Question: Similar to <URL>
In Drive API Console, quotas looks like this:

Despite Per-user limit being set to an unnecessarily high requests/sec, I am still getting rate errors at the user-level.
I am using approx 8 threads uploading to Drive, and they are ALL implementing a robust exponential back-off of 1, 2, 4, 8, 16, 32, 64 sec back-off respectively (pretty excessive back-off, but necessary imho). The problem can persists through all of this back-off in some of the threads.
Is there some other rate that is not being advertised / cannot be set?
I'm nowhere near the requests/sec, and still have 99.53% total quota. Why am I still getting userRateLimitExceeded errors?
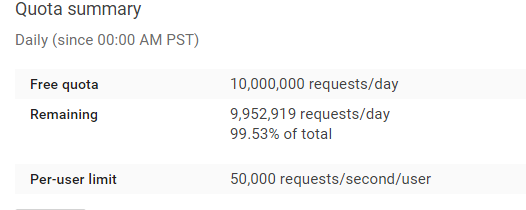
Answer: <URL> is flood protection basically. Its used to prevent people from sending to many requests to fast.
> Indicates that the user rate limit has been exceeded. The maximum rate
limit is 10 qps per IP address. The default value set in Google
Developers Console is 1 qps per IP address. You can increase this
limit in the Google Developers Console to a maximum of 10 qps.
You need to slow your code down, by implementing <URL>.
1. Make a request to the API
2. Receive an error response that has a retry-able error code
3. Wait 1s + random_number_milliseconds seconds
4. Retry request
5. Receive an error response that has a retry-able error code
6. Wait 2s + random_number_milliseconds seconds
7. Retry request
8. Receive an error response that has a retry-able error code
9. Wait 4s + random_number_milliseconds seconds
10. Retry request
11. Receive an error response that has a retry-able error code
12. Wait 8s + random_number_milliseconds seconds
13. Retry request
14. Receive an error response that has a retry-able error code
15. Wait 16s + random_number_milliseconds seconds
16. Retry request
17. If you still get an error, stop and log the error.
The idea is that every time you see that error you wait a few seconds then try and send it again. If you get the error again you wait a little longer.
Now I am not sure how your application works but, If all the quests are coming from the same IP this could cause your issue. As you can see by the Quota you get 10 requests per second / per user. How does Google know its a user? They look at the IP address. If all your reuqests are coming from the same IP then its one user and you are locked to 10 requests per second.
You can get around this by adding QuotaUser to your request.
> <URL>
1. Lets you enforce per-user quotas from a server-side application even in cases when the user's IP address is unknown. This can occur, for example, with applications that run cron jobs on App Engine on a user's behalf.
2. You can choose any arbitrary string that uniquely identifies a user, but it is limited to 40 characters.
3. Overrides userIp if both are provided.
4. Learn more about capping usage.
If you send a different quotauser on every reqest, say a random number, then Google thinks its a different user and will assume that its only one request in the 10 seconds. Its a little trick to get around the ip limitation when running server applications that request everything from the same IP.